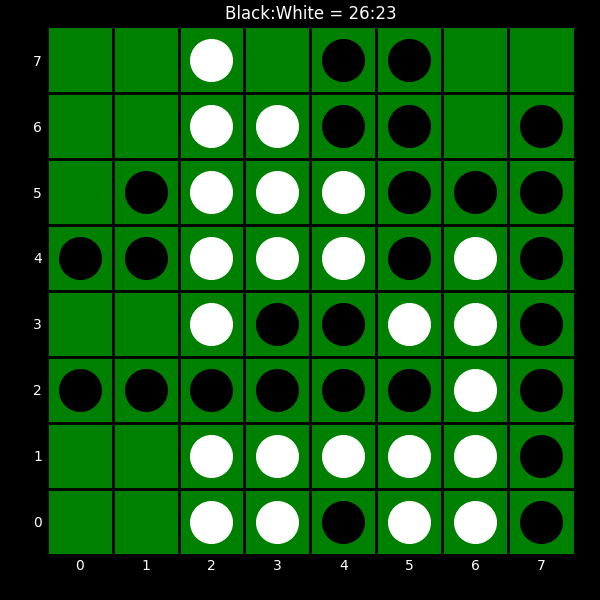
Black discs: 26
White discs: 23